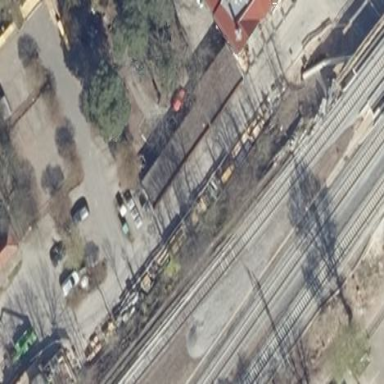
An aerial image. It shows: Shed.